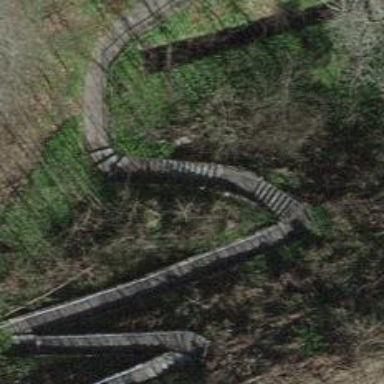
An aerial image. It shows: Road with steps.